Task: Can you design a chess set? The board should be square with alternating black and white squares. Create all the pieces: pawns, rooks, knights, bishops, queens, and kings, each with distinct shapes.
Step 4428:
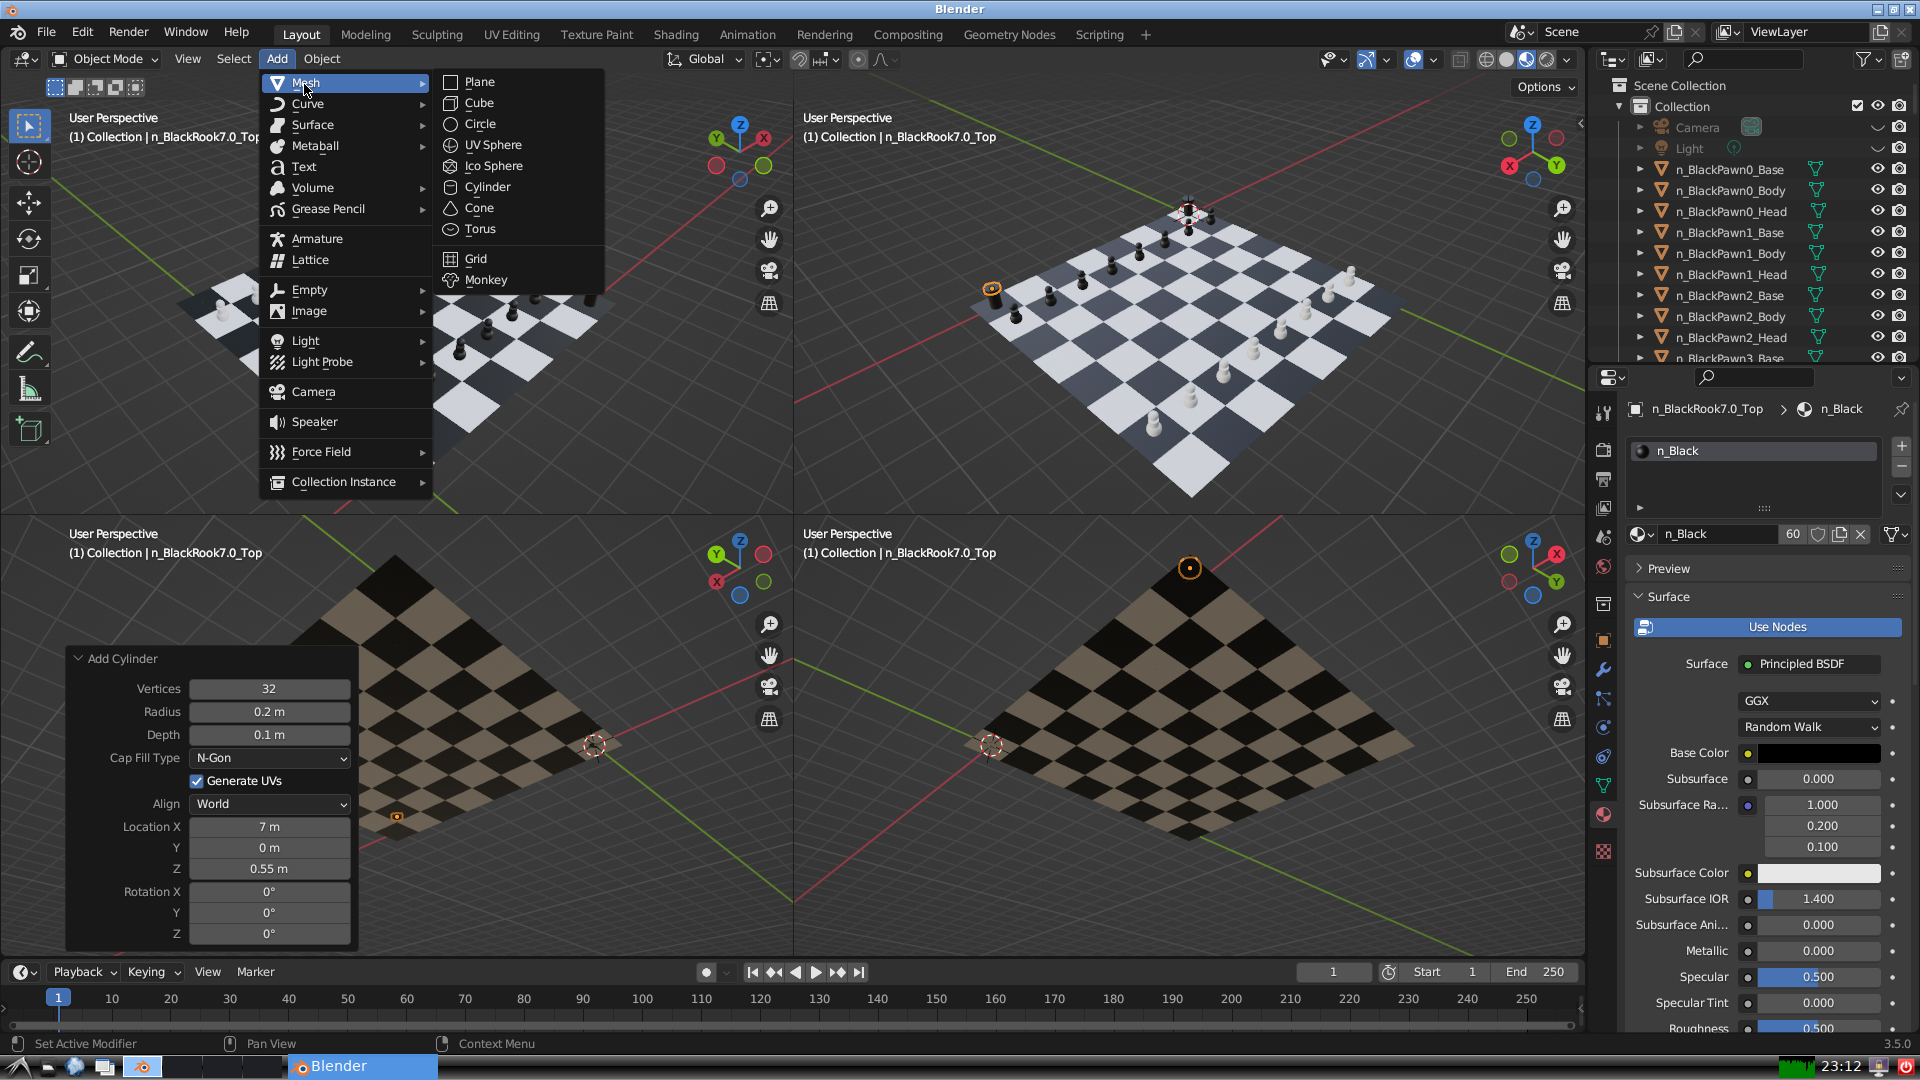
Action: {"mouse_move": [499, 187]}